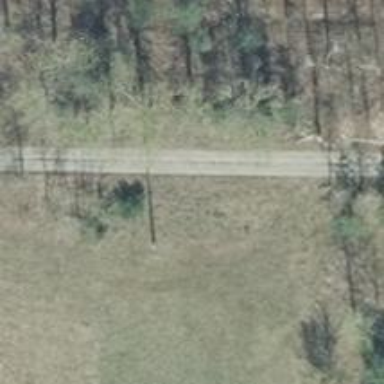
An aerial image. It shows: Power pole.